Question: I'm working through the book and have come upon a problem. The book has me install the Blurb plugin, which seems to work, but states that we will be using it as if it were a domain class and using it a pre-existing controller. The code that I am to add to the controller looks like this
'''
def blurb = Blurb.findByName("custom_${event.id}" )
if (!blurb){
blurb = new Blurb(name:"custom_${event.id}" , content:"" ).save()
}
'''
When I do this I receive the same error in the IDE and the run output
'' and I am directed specifically to this line 'blurb = new Blurb(name:"custom_${event.id}" , content:"" ).save()'
Can anyone tell me what might be going wrong? I'm assuming the plugin is installed properly because if I try to access it's controller/action directly '<URL>' the plugin's provided view renders properly.
Thanks!
--
For reference I am using STS / Grails 1.3.7
---
I've attached a screenshot showing my project from the STS interface to show how my project is laid out in the event that it is package related as Burt indicated. The issue though is I'm not sure how do to the import statement so perhaps that screenshot will help.
Here is the current code in the Dashboard Controller.
'''
package tekdays
class DashboardController {
...
}
'''
I've tried adding the following lines per Burt's suggestion, but I obviously don't have it right
'''
package tekdays
package my.package <--unexpected token: package
class DashboardController {
'''
I tried changing out my with tekdays and default and both yield the same result.
Am I doing that wrong?
Thanks!

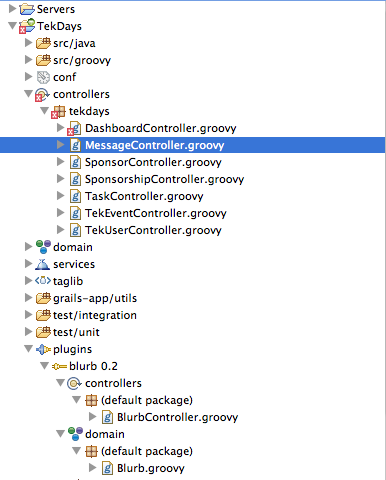
Answer: The Blurb class is in the default package, so if your controller is in a package you'll need to use a Groovy trick to access it:
'''
package my.package
import Blurb as Blurb
class MyController {
def action = {
def blurb = Blurb.findByName("custom_${event.id}" )
if (!blurb) {
blurb = new Blurb(name:"custom_${event.id}" , content:"" ).save()
}
}
}
'''